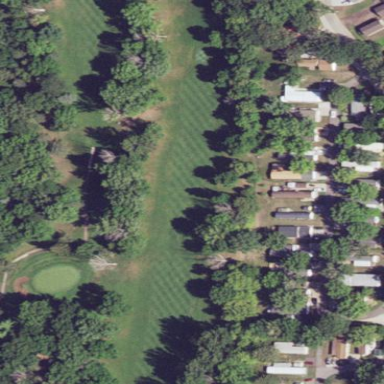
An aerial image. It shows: Grassy area designated as golf fairway.